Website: slack
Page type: payment
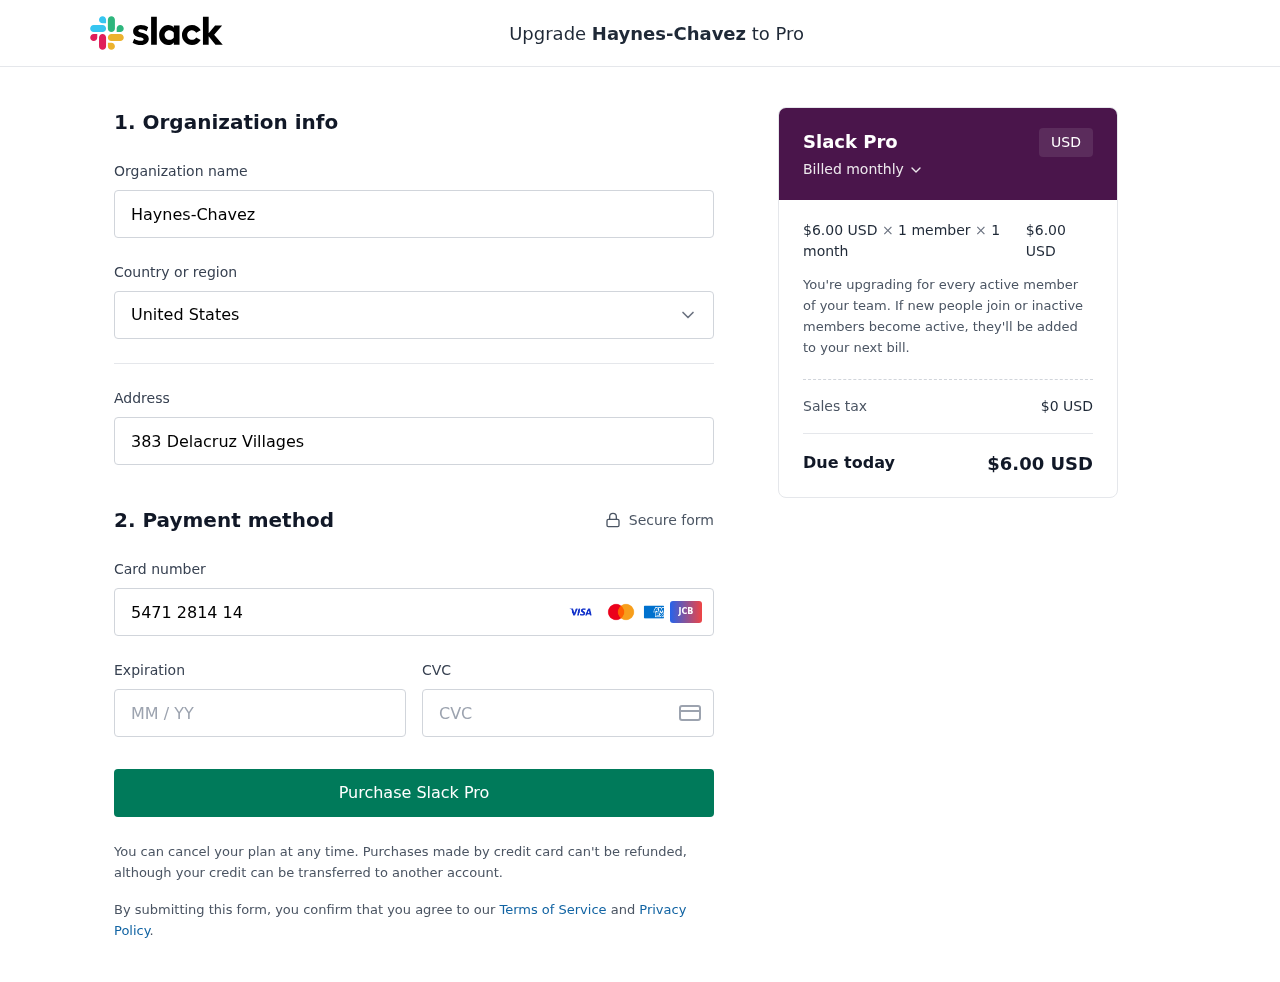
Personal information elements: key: PII_CARD_CVV
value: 745
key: PII_CARD_EXPIRY
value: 07/27
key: PII_CARD_NUMBER
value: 5471 2814 1449 2814
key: PII_COMPANY
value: Haynes-Chavez
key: PII_COUNTRY
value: United States
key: PII_STREET
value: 383 Delacruz Villages
Product elements: key: PRODUCT1_PRICE
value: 6
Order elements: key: ORDER_SUBTOTAL
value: $6.00 USD
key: ORDER_TAX
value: $0 USD
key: ORDER_TOTAL
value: $6.00 USD